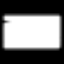
Label: line